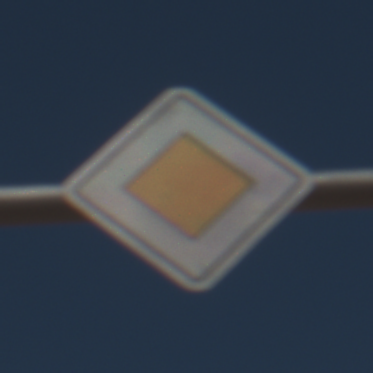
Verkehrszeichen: Vorfahrtsstrasse
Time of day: MorningAfternoon
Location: Outdoor (Nature)
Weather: Clear
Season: Summer
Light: Natural